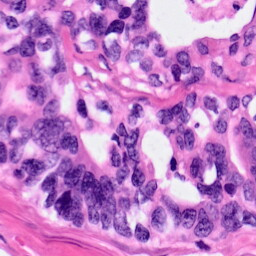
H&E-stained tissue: Pancreatic